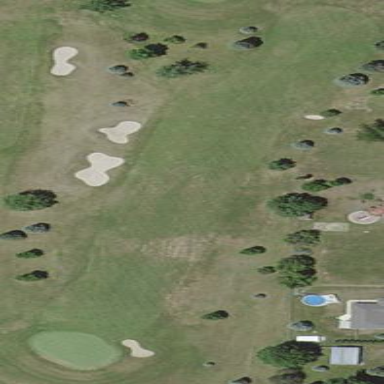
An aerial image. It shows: Grassy area designated as golf fairway.